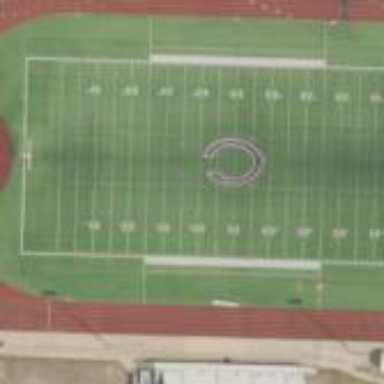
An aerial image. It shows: American football pitch with artificial turf.